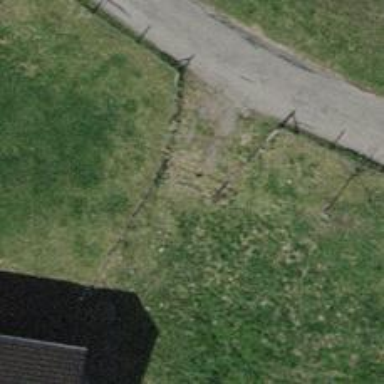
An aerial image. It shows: Gate.